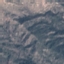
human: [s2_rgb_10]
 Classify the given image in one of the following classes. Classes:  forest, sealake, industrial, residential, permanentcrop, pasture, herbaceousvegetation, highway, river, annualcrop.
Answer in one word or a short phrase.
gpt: HerbaceousVegetation